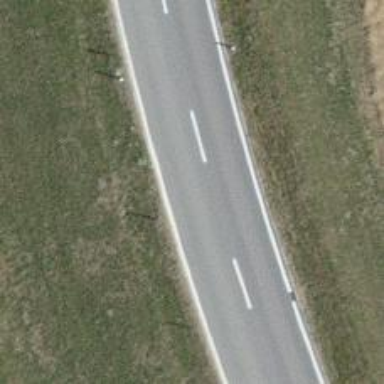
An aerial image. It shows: Tertiary road.